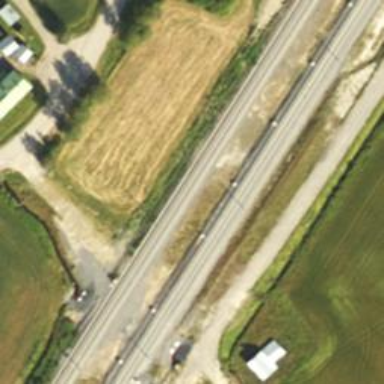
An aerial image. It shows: Railway track with continuous electrified contact line.